Question: I've noticed that when playing audio in java, MarkSweepCompact stage in gc is too long and results in short periods of silence, which is unacceptable. So I need to use a low pause gc. I've tried Parallel and CMS, they seem to work better because I suppose the pause is shorter and they don't do full collection as often as the default one.
So far I've tested my program with the following options for ParallelGC:
'''
-XX:+UseParallelGC
-XX:MaxGCPauseMillis=70
'''
and for ConcurrentMarkSweep:
'''
-XX:+UseConcMarkSweepGC
-XX:+CMSIncrementalMode
-XX:+CMSIncrementalPacing
'''
I also tried G1GC, but it's still experimental in java 6. Options for both modes:
'''
-Xms15m
-Xmx40m
-XX:+UnlockExperimentalVMOptions
-XX:+CMSClassUnloadingEnabled
-XX:+TieredCompilation
-XX:+AggressiveOpts
-XX:+UseAdaptiveSizePolicy
-Dsun.java2d.noddraw=false
-Dswing.aatext=true
-XX:MaxPermSize=25m
-XX:MaxHeapFreeRatio=10
-XX:MinHeapFreeRatio=10
'''
Which GC is better in this situation? Can any of these settings be optimized for best CPU performance and minimal memory usage as well?
To recognize the pause I record time to write audio data to the output line, usually it's between 92 to 120 ms (I'm writing 16384 bytes = ~92ms), ad when Full GC is run, it's 200+ ms:
'''
65.424: [Full GC (System) [PSYoungGen: 872K->0K(2432K)] [PSOldGen: 12475K->12905K(16960K)] 13348K->12905K(19392K) [PSPermGen: 15051K->15051K(22272K)], <PHONE> secs] [Times: user=0.20 sys=0.00, real=0.21 secs]
Was writing 16384 bytes, time to write 263 ms
'''
Allocation pattern for my app is the following: it loads bunch of objects at startup, then it starts playing and I guess most of the objects after that are allocated by the gui, because staring/pausing the audio doesn't change the GC graph much. This is what visualgc shows with parallel gc:

The graph starts at startup and I start playback. Labeled are
1) sound delay and full gc, I think it increased Old size:
'''
101.646: [Full GC [PSYoungGen: 64K->0K(6848K)] [PSOldGen: 15792K->12773K(19328K)] 15856K->12773K(26176K) [PSPermGen: 15042K->14898K(23808K)], <PHONE> secs] [Times: user=0.19 sys=0.00, real=0.24 secs]
'''
2) I open the app window and pause playback. Nothing really changes, a bit later it increases eden size.
3) I open the windows and start playback again.
So I need to increase allocated Old Gen size? How do I do that? I'm running with -XX:NewRatio=10 and -XX:NewSize=10m
Thank you.
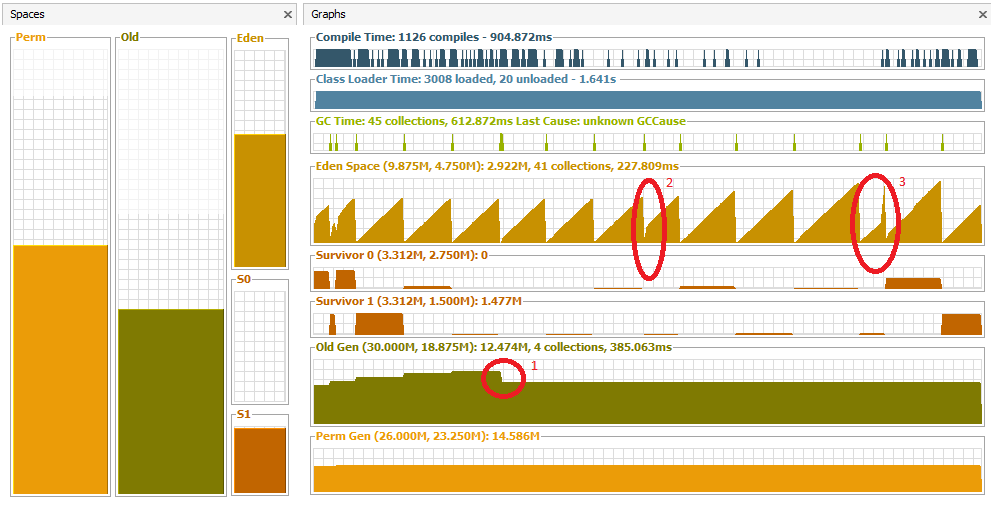
Answer: The log you provide is too small to provide real analysis but it says that it spent 200ms doing v little as the old gen is basically full. This means your heap is too small or you have a memory leak. There is not much you can do to tune the GC algorithm in this situation. Therefore the rest of this reply is about how you can get more information out of the app and/or how to tune GC once you have eliminated the memory leak or have a bigger heap.
To a large extent, low pause means doing all you can to keep the collections as young collections only.
You really need to log exactly when you start and finish writing and then correlate that with the STW pauses that occur in the JVM during that period otherwise you really have no idea what might be causing the issue or how severe the issue really is.
Things I'd do immediately;
1. change your logging so that you output a single line easily parseable by a script (perhaps starttime,endtime,duration)
2. add the PrintGCApplicationStoppedTime and PrintGCApplicationConcurrentTime switches so that you get a record of every STW pause and not just GC events
3. use the latest JVM (i.e. 6u23) as there have been a lot of improvements to hotspot over the last year or two so there point using an older one
4. You don't say if you're memory constrained but I'd definitely increase the heap size if you can, 40M is pretty small so you don't have much space to play with
5. Run the app with visualgc connected, it's gives a more comprehensive view on what is going on IMO as you have all the different views up at one time
The key thing is determine where you're running out of space and why. The answer to that likely lies in what the allocation pattern of your app is like, is it generating a load of short lived objects such that you're burning through your tiny eden really quickly? is the tenuring threshold too high such that you're ping ponging objects through the survivor spaces before they get tenured anyway and thus forcing frequent tenured gcs (slow)?
A few other things to bear in mind...
- - -
Since you're memory constrained then you need to make best use of the space you have, the only way to do this is going to be through repeated benchmarking... ideally with a repeatable test.
- '-Xmn'- - '-XX:TargetSurvivorRatio=90'- '-XX:+PrintTenuringDistribution'- '-XX:+MaxTenuringThreshold'- - '-XX:CMSInitiatingOccupancyFraction=<value>'-
Finally get a profiler and work out where the garbage is coming from, you might find it is easier to control the rate at which garbage is generated then pouring effort into the black hole that can be GC tuning!